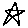
Label: star